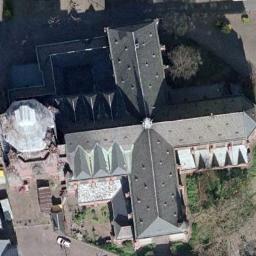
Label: church